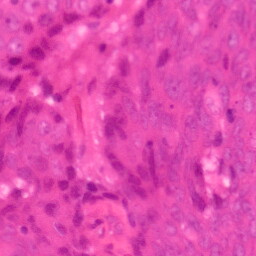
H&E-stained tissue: Colon